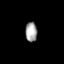
Tissue: skin
Cell type: Epithelial cells
Senescence score: 0.2472
Nuclear area (px): 226
Mean DAPI intensity: 164.133